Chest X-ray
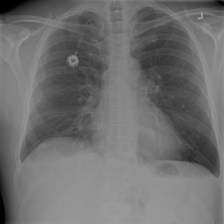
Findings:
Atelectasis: negative
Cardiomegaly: negative
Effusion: positive
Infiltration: negative
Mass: negative
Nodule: negative
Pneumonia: negative
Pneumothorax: negative
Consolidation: negative
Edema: negative
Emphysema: negative
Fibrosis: negative
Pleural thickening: negative
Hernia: negative